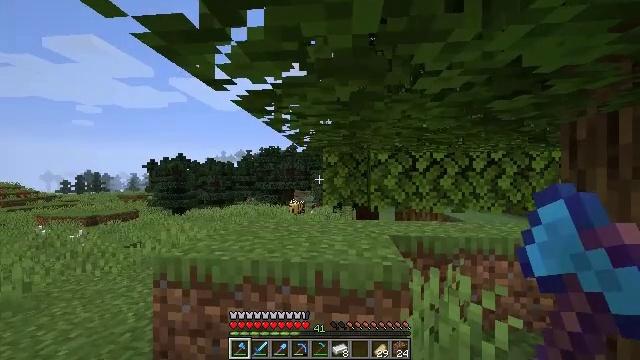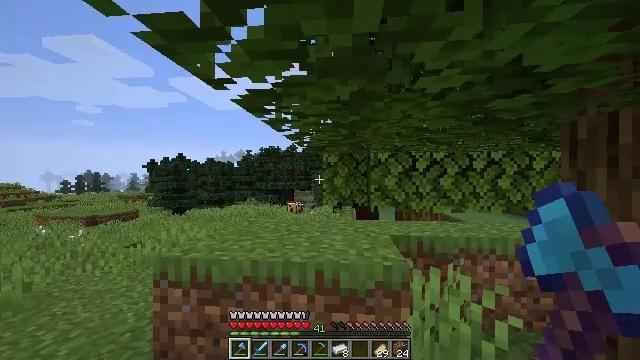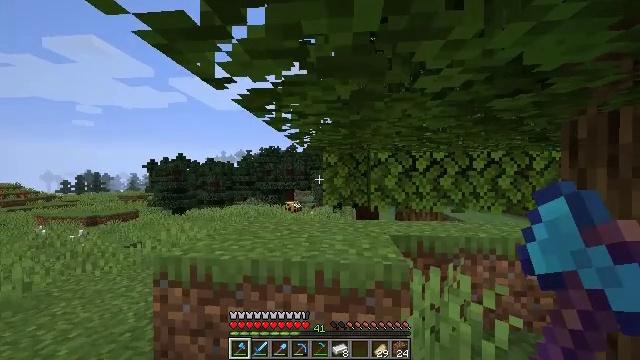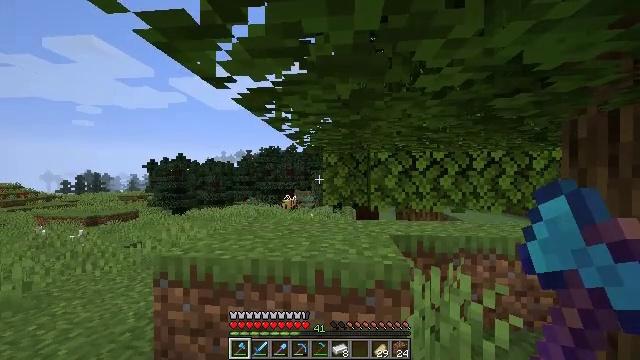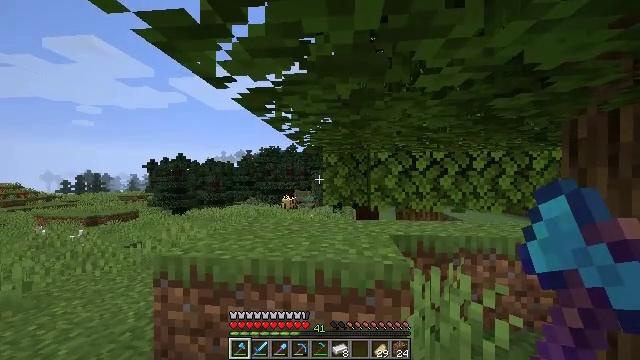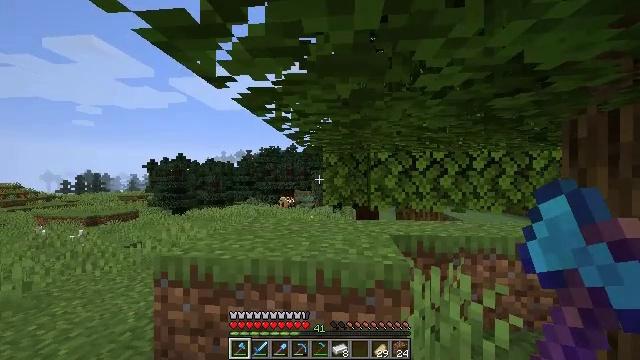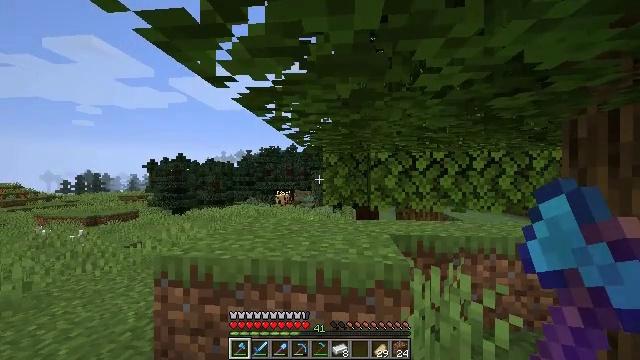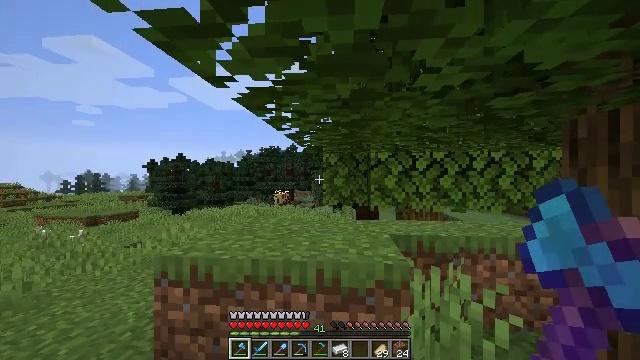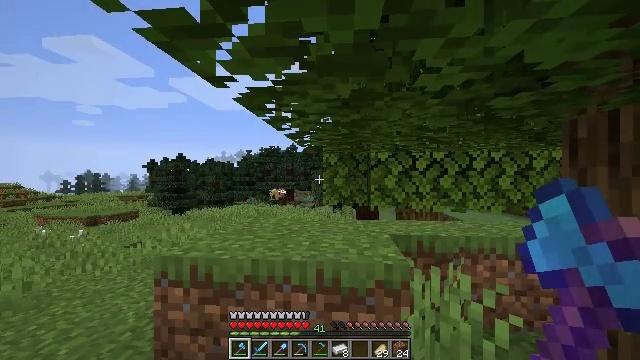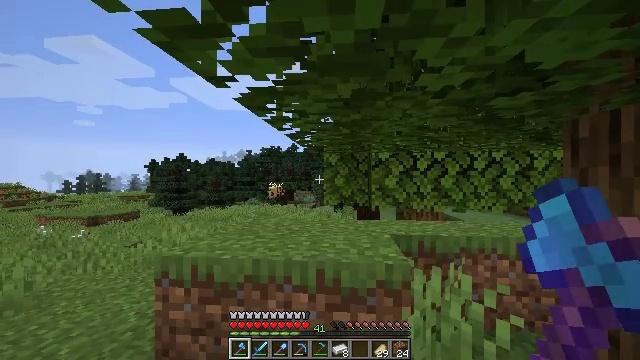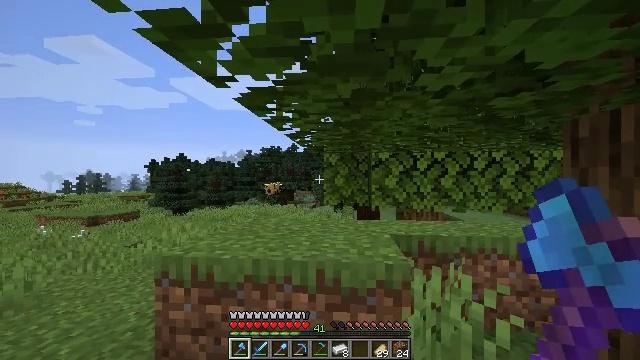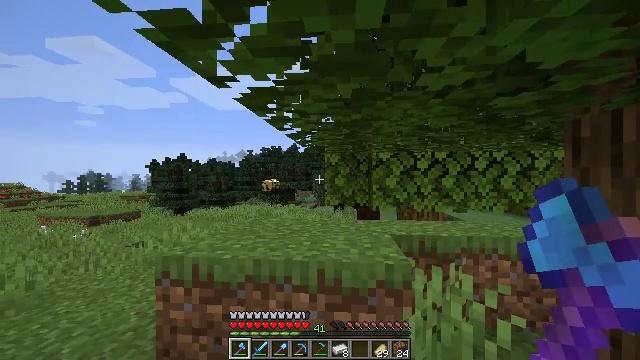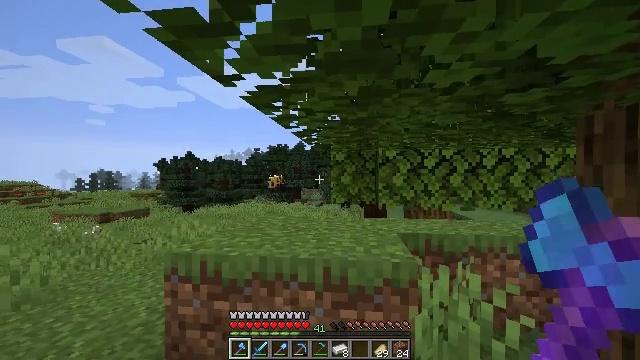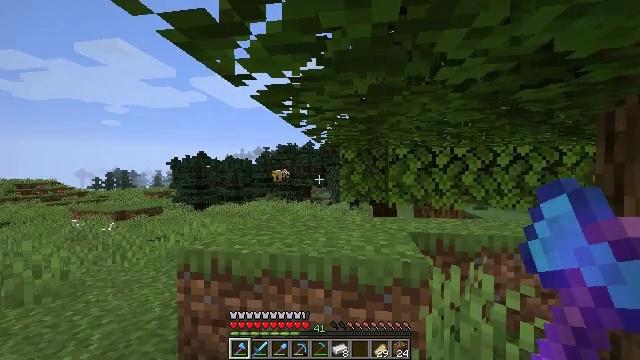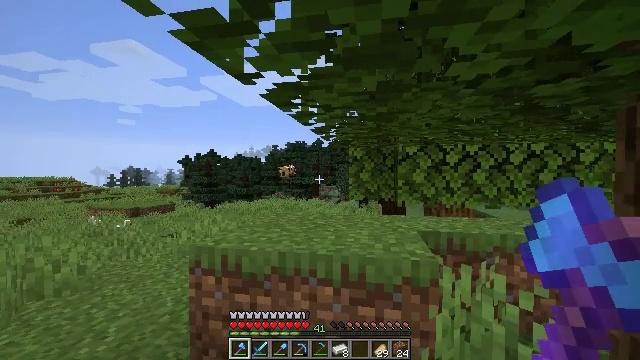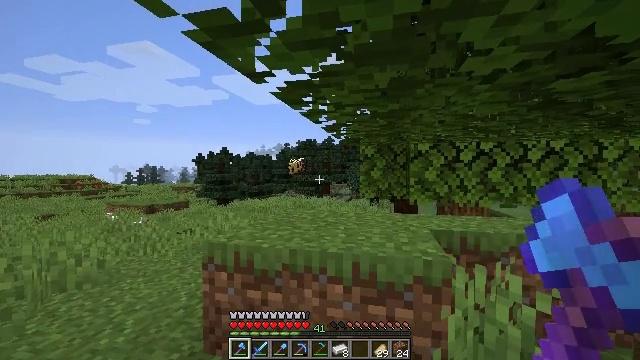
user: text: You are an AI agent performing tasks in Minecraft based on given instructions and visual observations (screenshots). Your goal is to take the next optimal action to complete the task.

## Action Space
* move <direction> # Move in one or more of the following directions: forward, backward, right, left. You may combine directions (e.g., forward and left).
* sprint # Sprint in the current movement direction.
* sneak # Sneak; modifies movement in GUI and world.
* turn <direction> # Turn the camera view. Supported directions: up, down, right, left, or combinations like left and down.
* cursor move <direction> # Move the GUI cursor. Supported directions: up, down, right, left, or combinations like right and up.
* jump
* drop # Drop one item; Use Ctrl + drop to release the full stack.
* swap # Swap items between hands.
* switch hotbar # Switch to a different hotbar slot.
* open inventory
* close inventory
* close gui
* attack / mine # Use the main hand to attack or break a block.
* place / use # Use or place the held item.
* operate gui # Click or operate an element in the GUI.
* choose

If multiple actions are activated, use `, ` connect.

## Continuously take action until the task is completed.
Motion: motion action
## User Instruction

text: Mine the sweet berry bush.
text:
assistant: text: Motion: no_op
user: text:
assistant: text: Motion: no_op
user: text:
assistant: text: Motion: no_op
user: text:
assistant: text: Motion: no_op
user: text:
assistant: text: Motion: no_op
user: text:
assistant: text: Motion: no_op
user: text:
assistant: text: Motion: no_op
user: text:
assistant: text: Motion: no_op
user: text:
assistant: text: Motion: no_op
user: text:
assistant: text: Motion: no_op
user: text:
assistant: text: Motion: no_op
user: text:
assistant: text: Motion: turn left
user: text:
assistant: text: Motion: turn left
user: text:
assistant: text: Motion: turn left
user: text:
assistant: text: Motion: turn left
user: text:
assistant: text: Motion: no_op
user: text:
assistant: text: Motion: no_op
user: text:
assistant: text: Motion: no_op
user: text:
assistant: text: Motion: no_op
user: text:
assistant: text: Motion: no_op
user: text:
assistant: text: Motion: no_op
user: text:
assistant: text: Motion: no_op
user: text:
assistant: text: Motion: no_op
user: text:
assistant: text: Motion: no_op
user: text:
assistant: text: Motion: move back
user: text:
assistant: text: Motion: move back
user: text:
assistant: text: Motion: move back, turn left
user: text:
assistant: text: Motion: move back, turn left
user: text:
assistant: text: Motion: move back, turn left
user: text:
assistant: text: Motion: move back, turn left